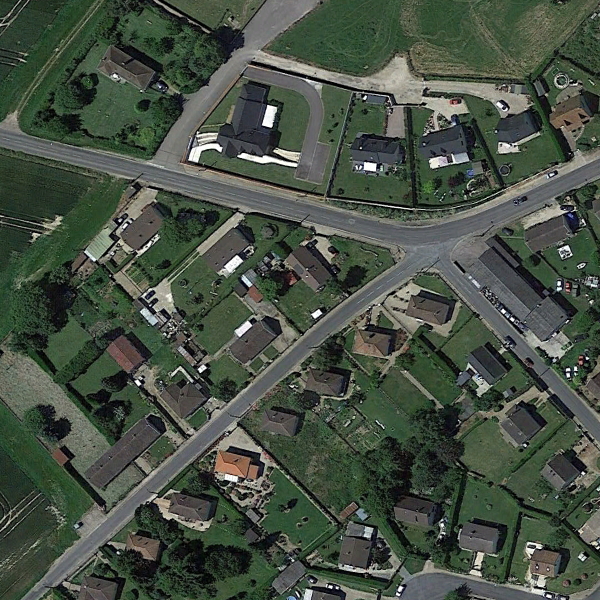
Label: MediumResidential